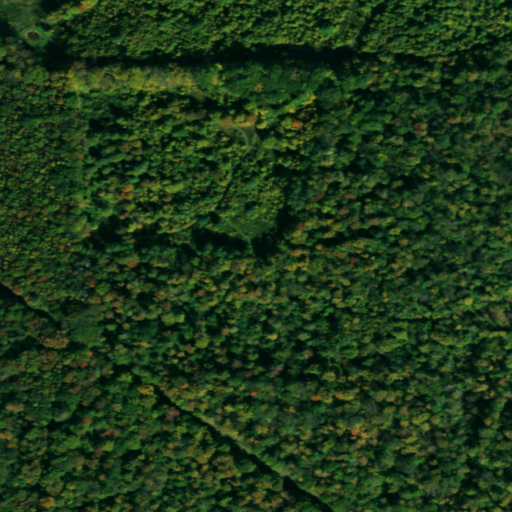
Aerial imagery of mountain in New York named Bozard Hill containing deciduous forest and pasture